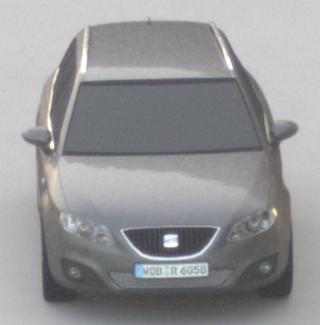
Make: SEAT
Model: Exeo ST 1.6
Detailed model: Exeo (3R) ST
Model produced from: 2010/05
Model produced until: 2010/08
Doors: 5
Color: gray
Road condition: dry road
Daytime: sunrise or sunset
Contrast: low contrast